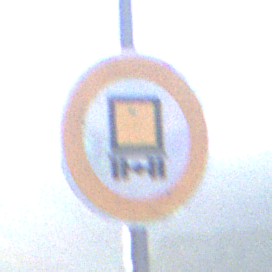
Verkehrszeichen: VerbotKennzeichnungspflichtigeKraftfahrzeugeGefaehrlicheGueter
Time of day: SunriseSunset
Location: Outdoor (Nature)
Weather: Clear
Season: NotSpecified
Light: Natural